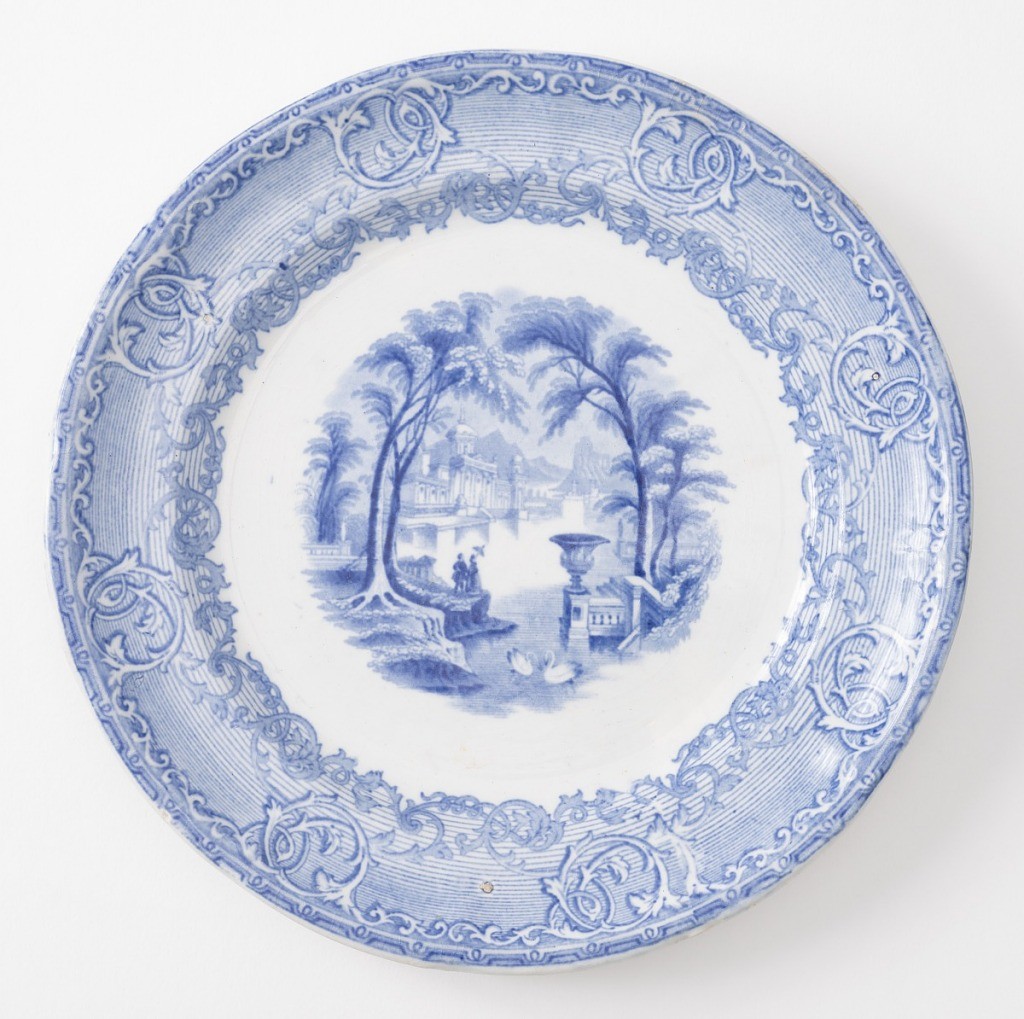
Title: Venus
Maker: Wedgwood, English, established 1759
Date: before 1900
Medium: Glazed earthenware, transfer-printed decoration
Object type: Plate
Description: Plate with blue transfer print showing figures and swans in a fantasy landscape. Scrolling border with a striped ground.